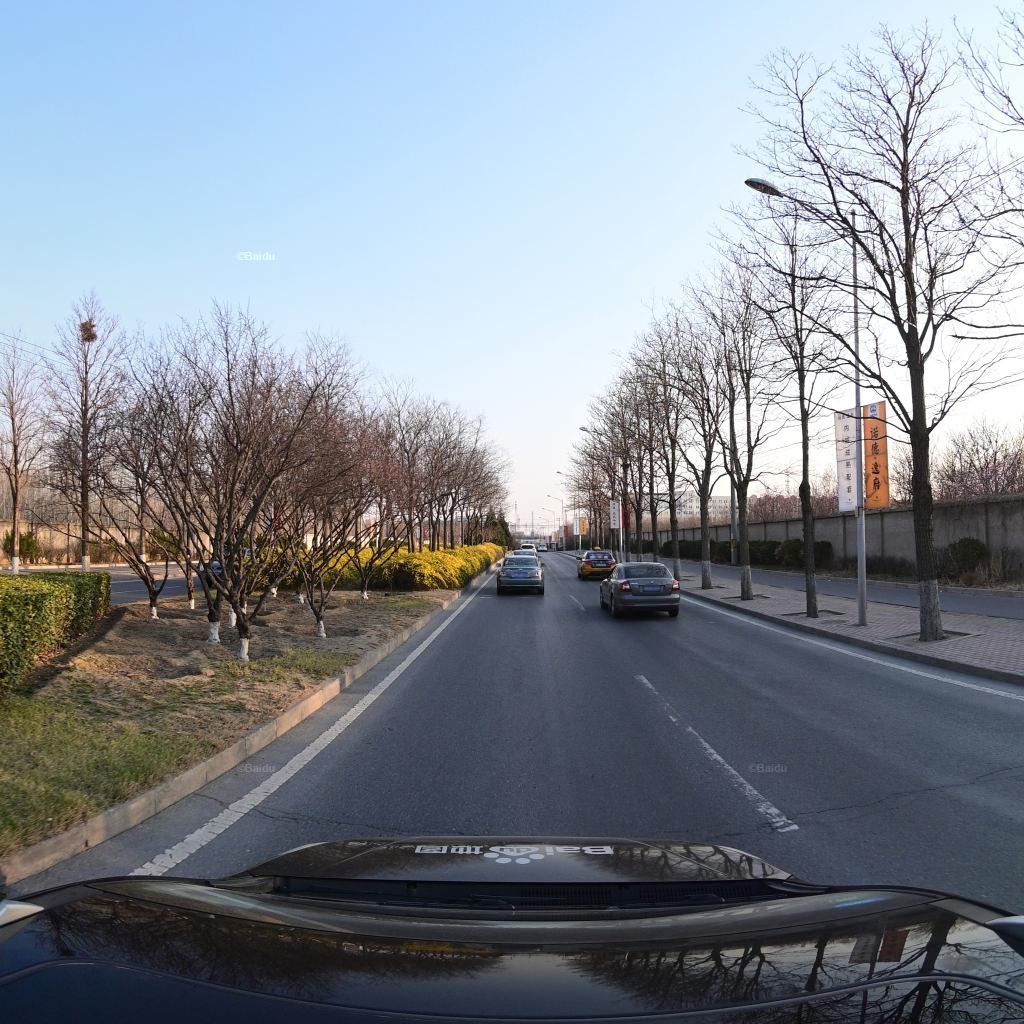
Region: Fengtai
Road damage annotations: transverse crack, transverse crack